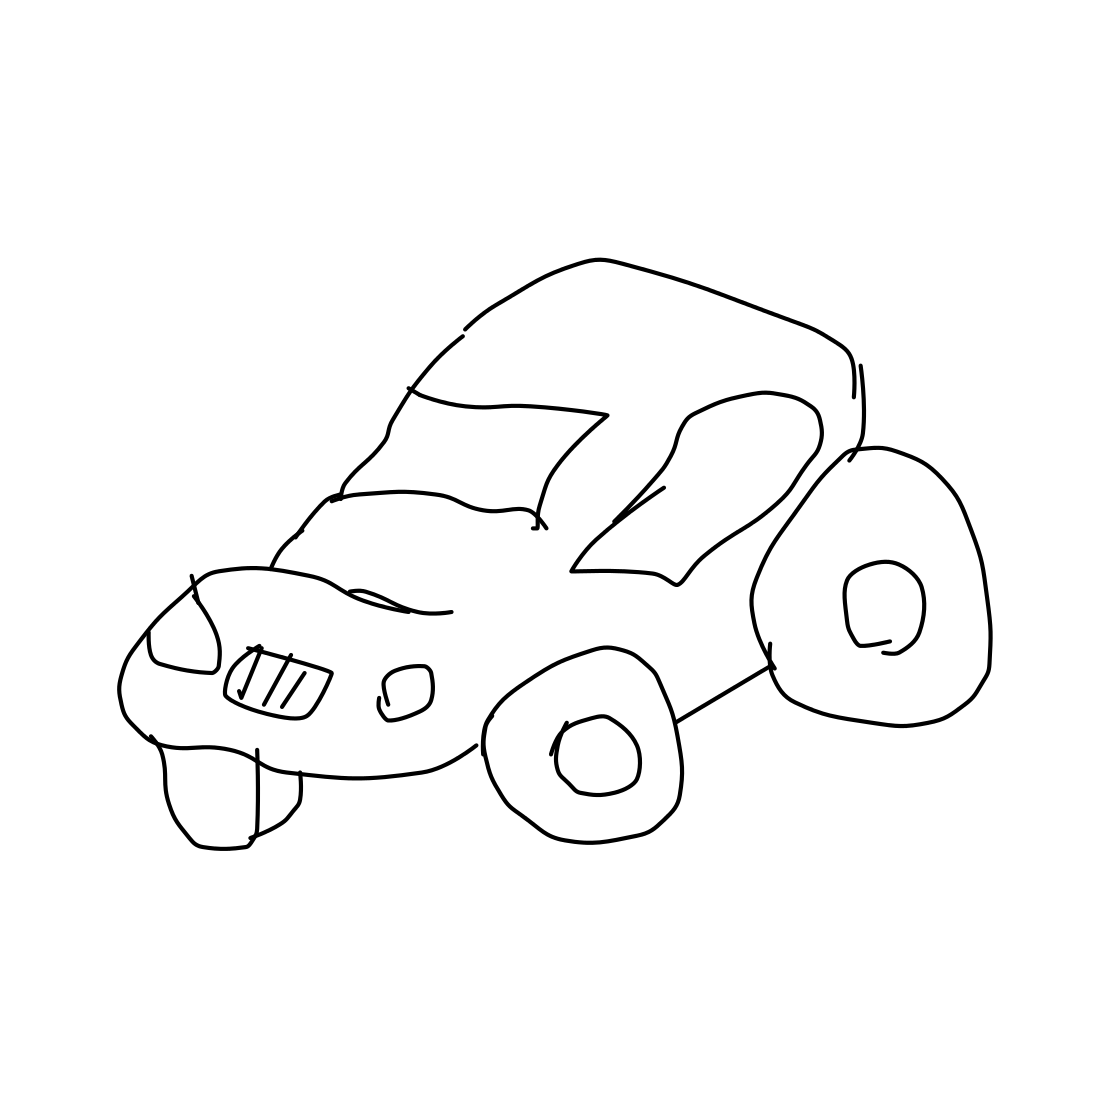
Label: race car